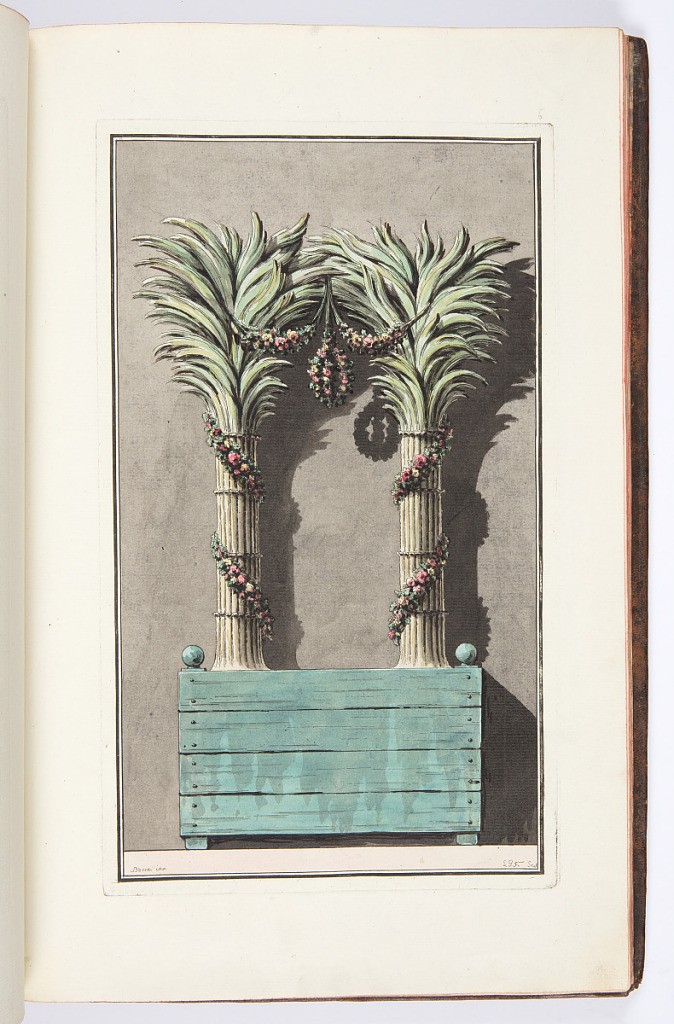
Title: POELE d’un genre absolument nouveau, propre à être place dans une orangerie, superbe serre chaude, ou dans un appartement d’été en hyver, réunissant l’avantage de multiplier les tuyaux à la chaleur qui monte à droite, passe au milieu des têtes des deux palmiers, descend à gauche, et par son circuit, augmente considérablement les émanations ignées, sans augmenter la consummation du combustible
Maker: Louis-Gustave Taraval, French, 1738 – 1794
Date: ca. 1791
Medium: Etching and hand colored watercolor on paper
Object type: Print
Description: Design for a stove heater in the form of two palm trees in a large box planter. The palm trees are wrapped with festoons of flowers. The plate is signed, and hand colored in watercolor.